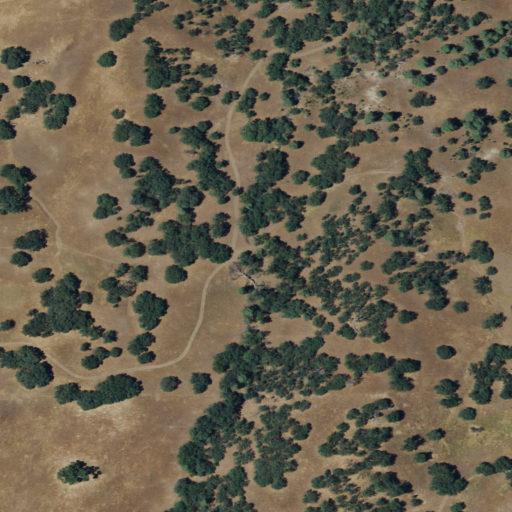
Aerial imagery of valley in California named Blue Canyon containing shrub and grassland